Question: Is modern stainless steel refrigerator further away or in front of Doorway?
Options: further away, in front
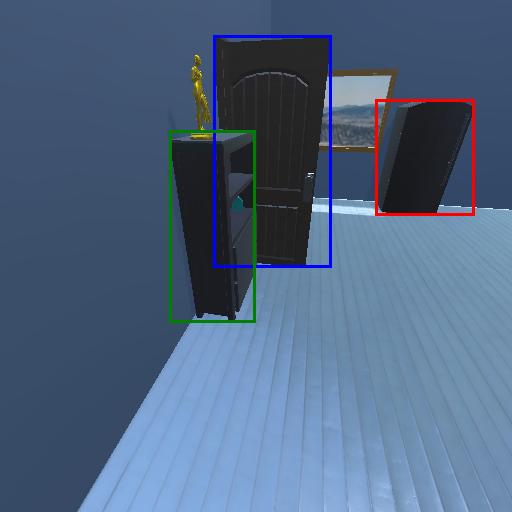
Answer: further away